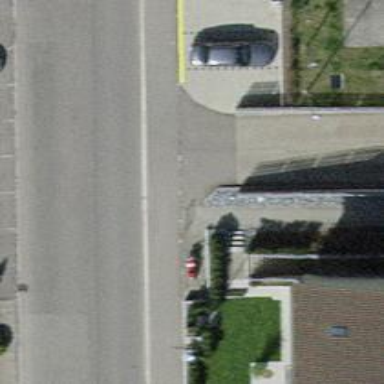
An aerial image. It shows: Cycle barrier.